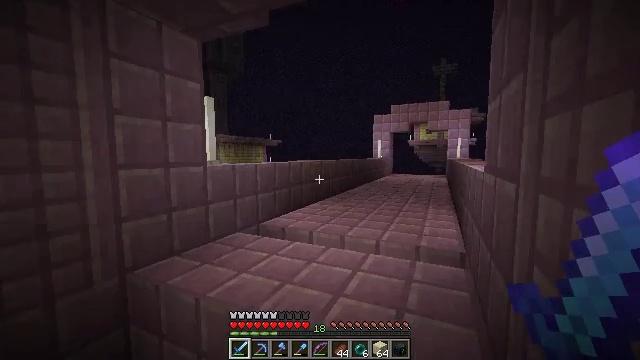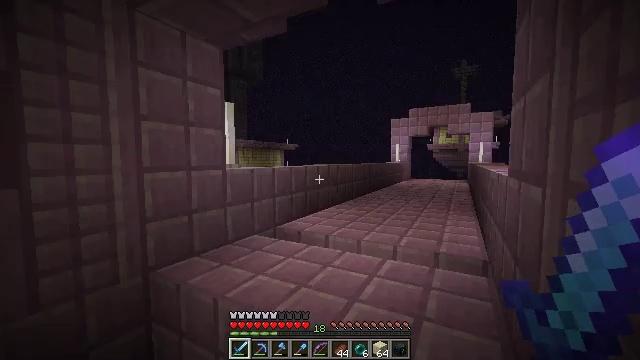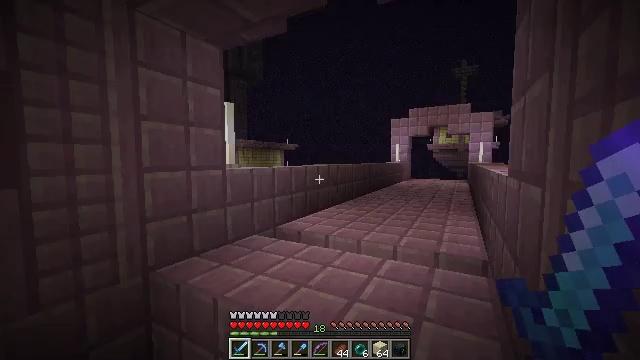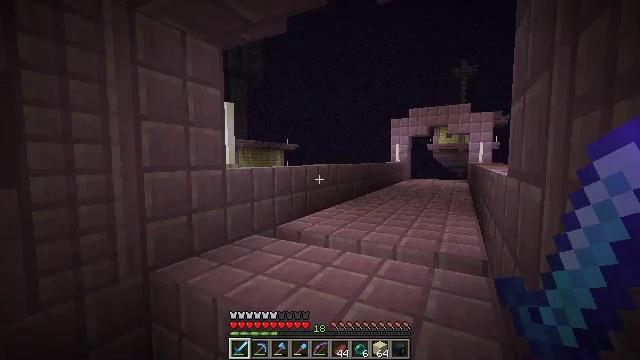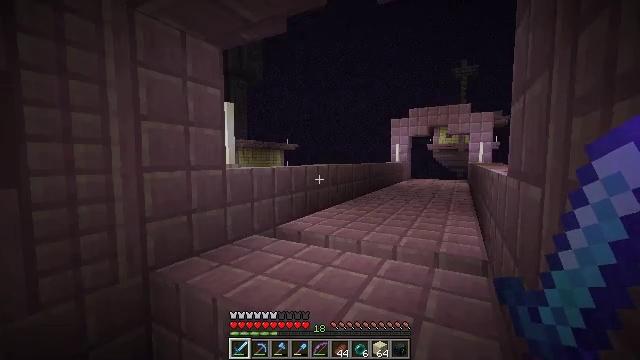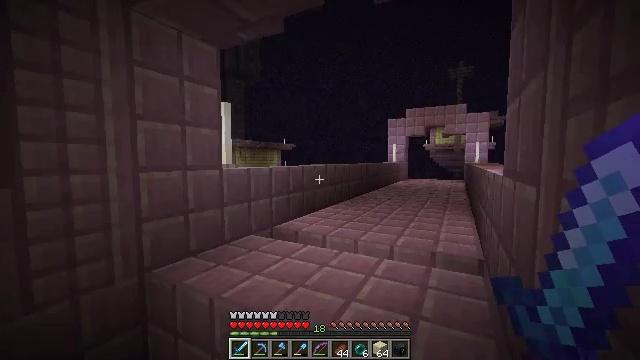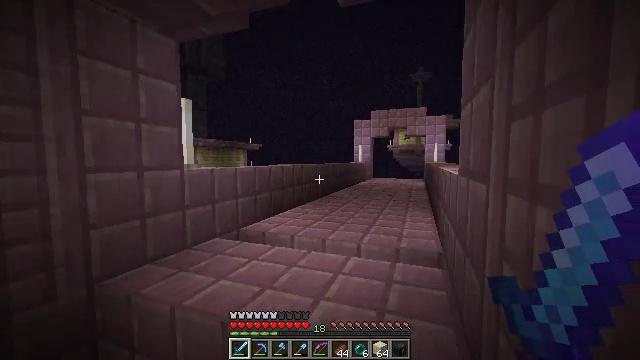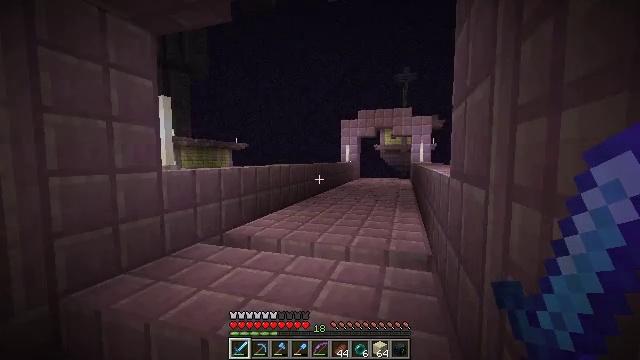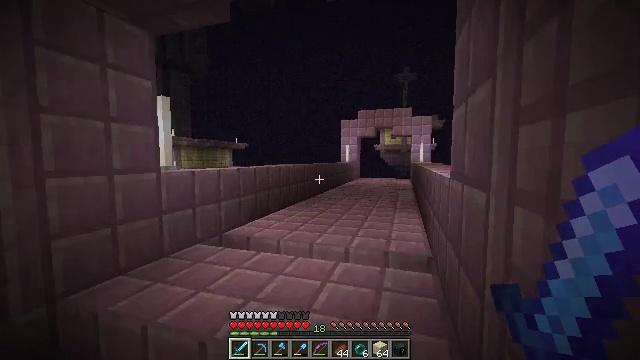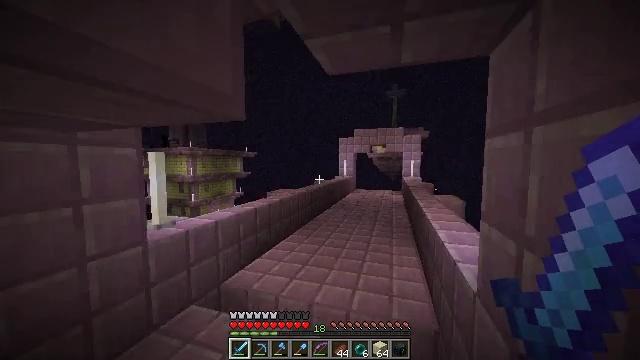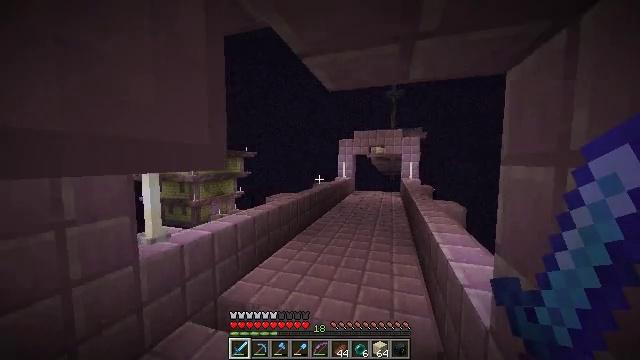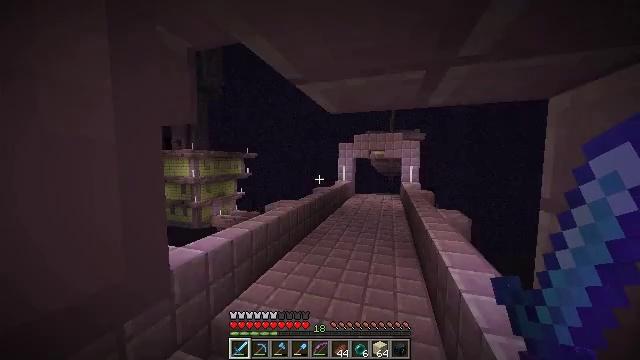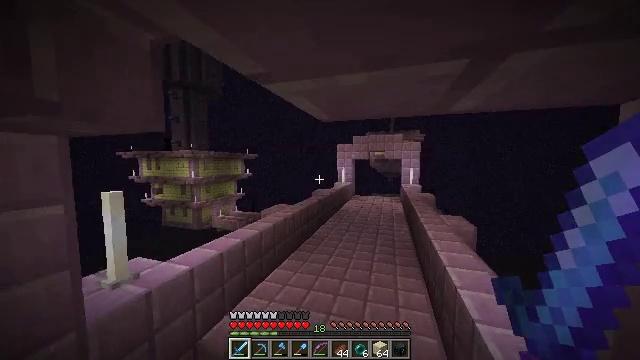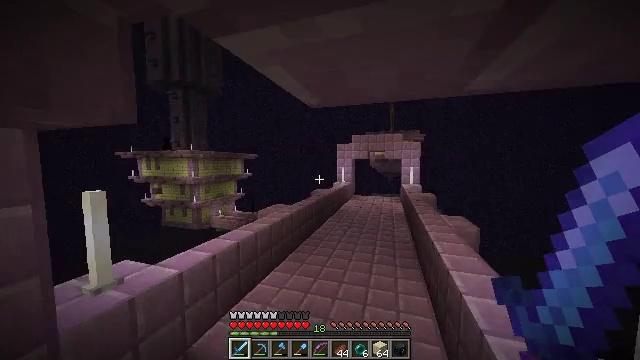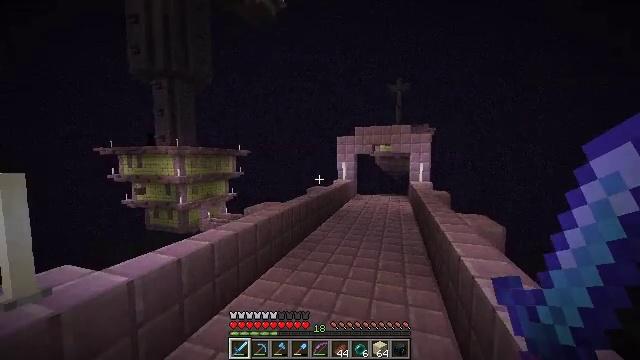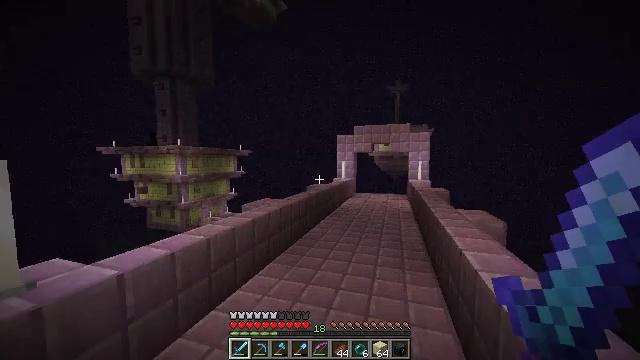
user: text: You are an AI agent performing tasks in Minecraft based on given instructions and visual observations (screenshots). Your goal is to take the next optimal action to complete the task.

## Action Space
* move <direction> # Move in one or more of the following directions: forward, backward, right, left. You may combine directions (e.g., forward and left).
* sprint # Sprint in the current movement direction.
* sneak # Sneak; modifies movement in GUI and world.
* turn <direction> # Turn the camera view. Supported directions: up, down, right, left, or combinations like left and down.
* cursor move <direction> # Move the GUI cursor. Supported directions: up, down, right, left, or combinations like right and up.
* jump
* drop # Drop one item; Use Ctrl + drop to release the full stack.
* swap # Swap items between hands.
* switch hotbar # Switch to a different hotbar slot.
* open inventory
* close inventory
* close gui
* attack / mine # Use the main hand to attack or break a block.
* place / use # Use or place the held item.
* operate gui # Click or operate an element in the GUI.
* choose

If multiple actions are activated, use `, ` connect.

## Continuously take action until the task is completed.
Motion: motion action
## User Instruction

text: Break the end stone bricks.
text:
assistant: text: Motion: turn left
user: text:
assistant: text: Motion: no_op
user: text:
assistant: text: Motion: no_op
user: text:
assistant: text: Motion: no_op
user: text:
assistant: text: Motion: no_op
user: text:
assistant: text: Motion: turn right
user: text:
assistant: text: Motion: move forward, sprint, turn right
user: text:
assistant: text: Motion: move forward, sprint, jump
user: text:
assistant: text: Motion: move forward, sprint, jump
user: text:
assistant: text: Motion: move forward, sprint, jump
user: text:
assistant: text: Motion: move forward, sprint
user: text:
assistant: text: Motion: move forward, sprint
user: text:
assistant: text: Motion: move forward, sprint
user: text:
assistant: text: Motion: move forward, sprint
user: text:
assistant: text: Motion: move forward, sprint
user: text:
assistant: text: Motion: move forward, sprint
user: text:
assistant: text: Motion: move forward, sprint
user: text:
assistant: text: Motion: move forward and move right, sprint, turn left
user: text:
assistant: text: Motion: move right, turn left and down
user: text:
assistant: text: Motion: move right, turn left
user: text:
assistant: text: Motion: move right, turn left
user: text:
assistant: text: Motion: move right, turn left
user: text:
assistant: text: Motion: move right, turn left and up
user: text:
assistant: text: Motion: turn left and up
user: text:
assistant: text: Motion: turn left and up
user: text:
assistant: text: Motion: turn left and up
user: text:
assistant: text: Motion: turn left and up
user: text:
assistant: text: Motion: turn left and up
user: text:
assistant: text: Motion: turn left and up
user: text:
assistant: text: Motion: no_op